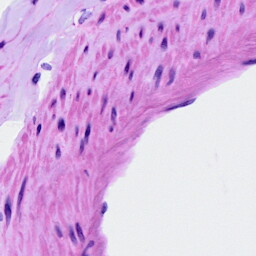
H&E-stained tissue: Ovarian